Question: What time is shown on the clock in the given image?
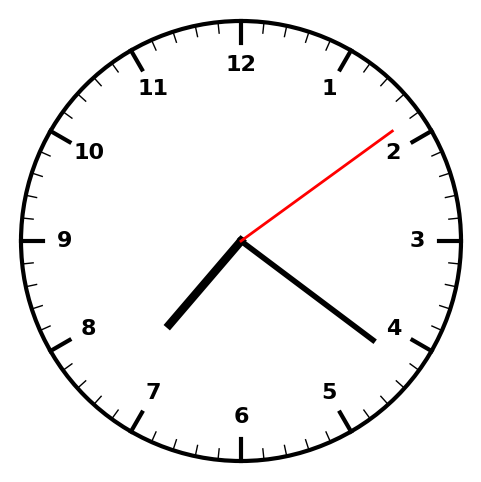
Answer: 07:21:09